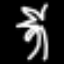
Label: palm tree